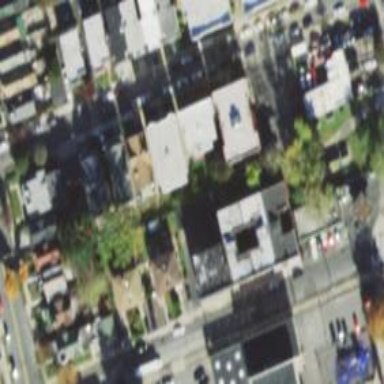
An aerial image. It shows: Sidewalk.